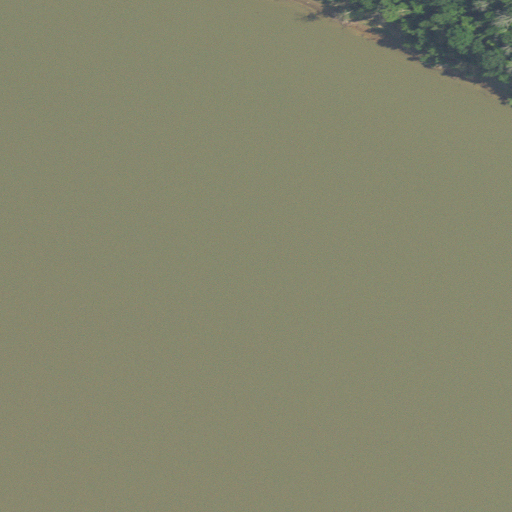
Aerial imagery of island in Kentucky named Upper Blue River Island containing open water and deciduous forest